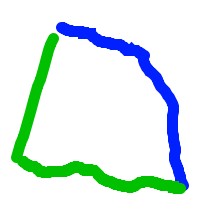
Shape: trapezoid